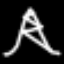
Label: The Eiffel Tower